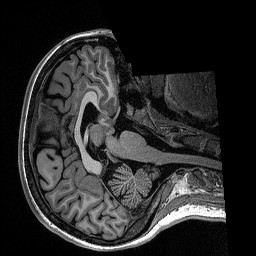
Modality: T1w
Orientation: axial
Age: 23
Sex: female
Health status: healthy
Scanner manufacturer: siemens
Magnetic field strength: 1.5 T
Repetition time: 2.73 s
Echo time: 0.00357 s